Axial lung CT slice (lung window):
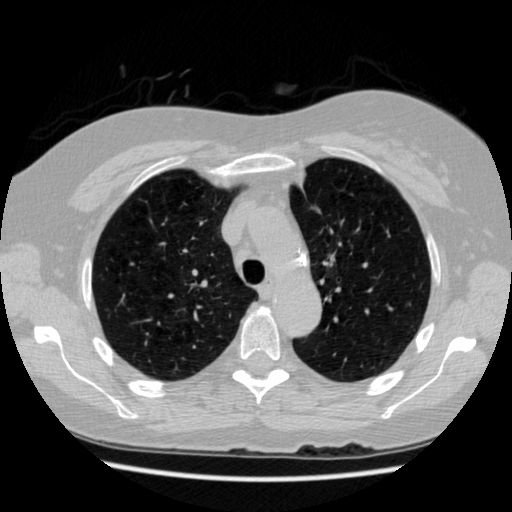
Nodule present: yes
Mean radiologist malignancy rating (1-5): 2